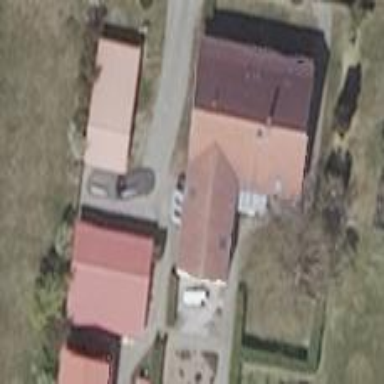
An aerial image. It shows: House with gabled roof oriented along the building.